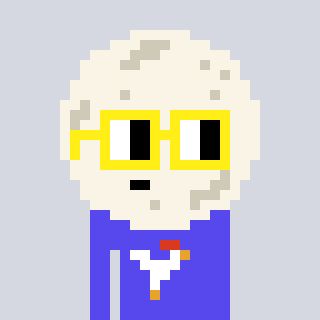
a pixel art character with square yellow glasses, a moon-shaped head and a computerblue-colored body on a cool background